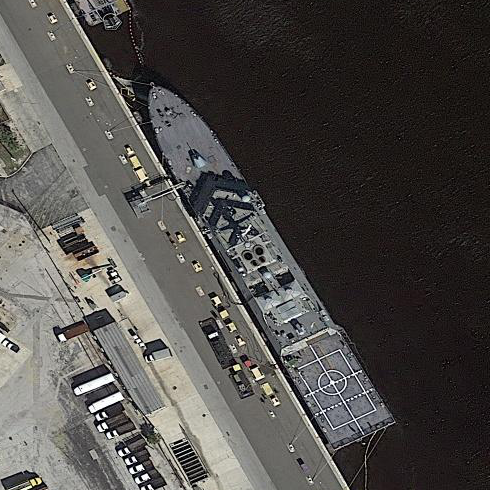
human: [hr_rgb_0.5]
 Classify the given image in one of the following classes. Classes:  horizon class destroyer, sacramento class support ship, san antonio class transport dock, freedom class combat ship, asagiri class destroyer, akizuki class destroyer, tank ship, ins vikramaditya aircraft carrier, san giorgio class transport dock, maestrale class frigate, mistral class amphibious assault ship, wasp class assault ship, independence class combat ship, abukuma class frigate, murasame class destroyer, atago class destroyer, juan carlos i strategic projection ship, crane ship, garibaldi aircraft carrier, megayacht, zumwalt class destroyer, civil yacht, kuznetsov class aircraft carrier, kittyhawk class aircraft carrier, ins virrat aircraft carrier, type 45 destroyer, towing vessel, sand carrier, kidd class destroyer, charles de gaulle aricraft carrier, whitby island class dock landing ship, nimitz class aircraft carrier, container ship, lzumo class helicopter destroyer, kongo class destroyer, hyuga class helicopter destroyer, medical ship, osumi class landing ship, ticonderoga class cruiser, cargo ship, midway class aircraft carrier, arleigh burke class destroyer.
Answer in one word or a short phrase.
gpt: Freedom class combat ship